Field crop: maize
Growth stage: 2
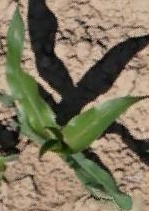
Species: maize